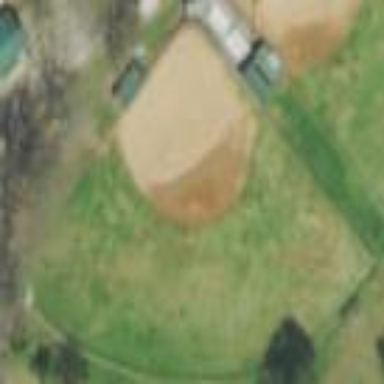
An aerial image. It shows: Softball pitch for leisure and sport activities.